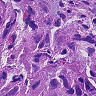
Metastatic tissue present: yes